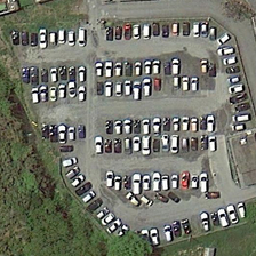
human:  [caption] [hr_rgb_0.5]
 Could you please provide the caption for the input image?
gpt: The road and the woods surround the parking lot.

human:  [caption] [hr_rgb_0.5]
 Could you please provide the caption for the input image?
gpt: the diamond parking lot includes most white cars .

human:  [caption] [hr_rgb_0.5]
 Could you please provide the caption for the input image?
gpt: A road and a forest surrounded the parking lot.

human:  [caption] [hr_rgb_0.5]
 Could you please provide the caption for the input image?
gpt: This parking lot is full of cars.

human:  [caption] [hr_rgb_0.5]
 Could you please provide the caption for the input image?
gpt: The parking lot, which was full of cars, was surrounded by bushes.